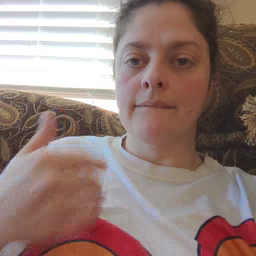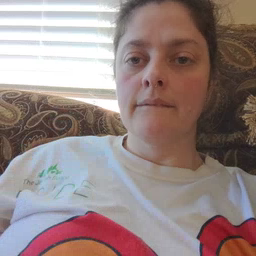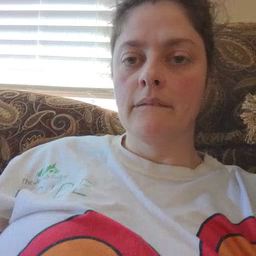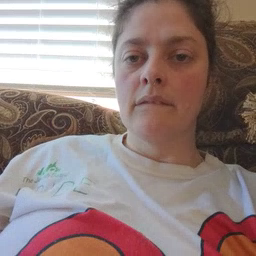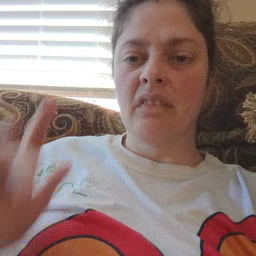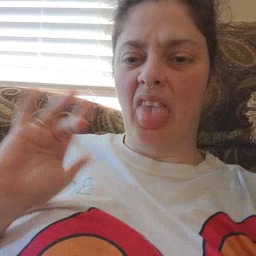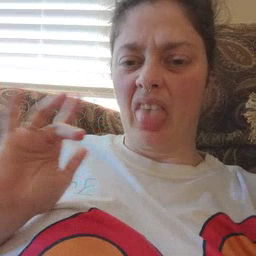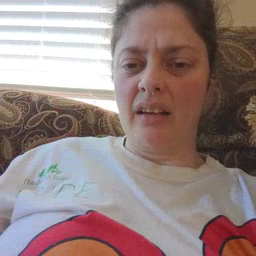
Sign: yucky